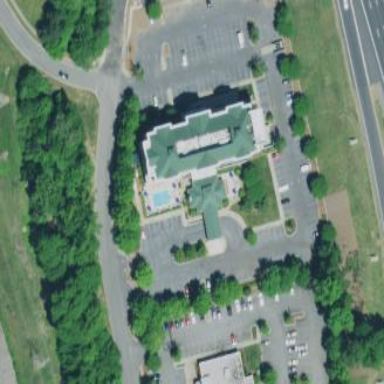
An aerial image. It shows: Hotel building.